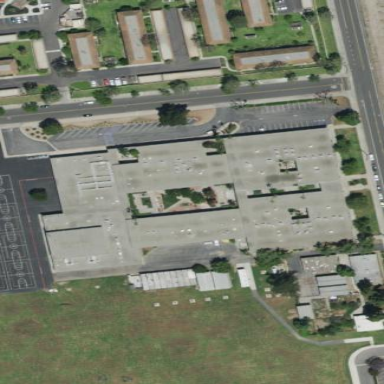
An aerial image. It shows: School building.